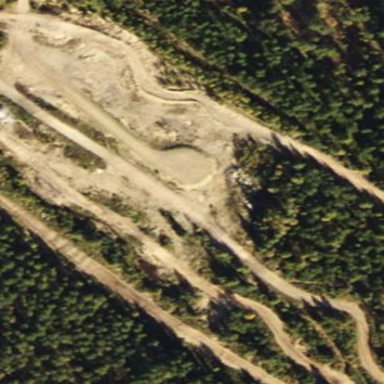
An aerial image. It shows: Motocross raceway for off-road sports.